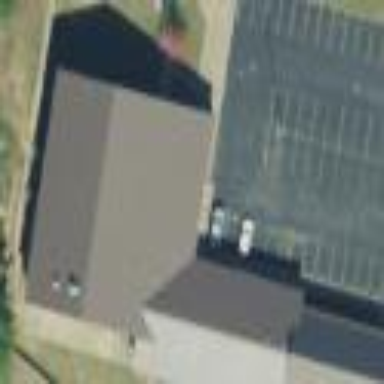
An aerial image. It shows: Building that is place of worship.